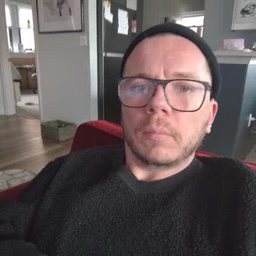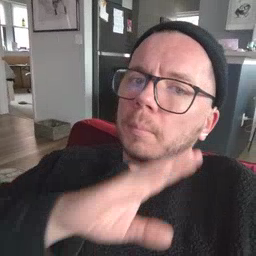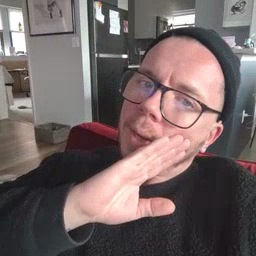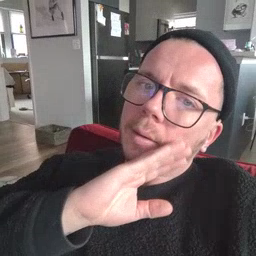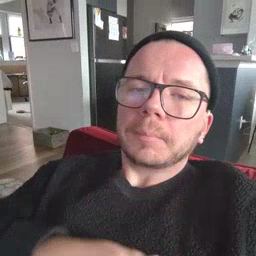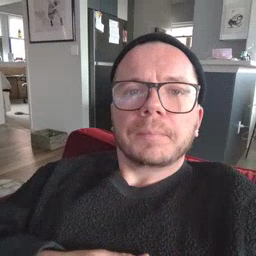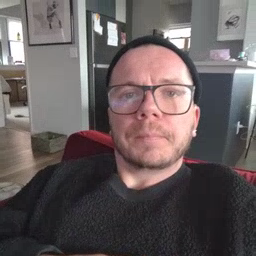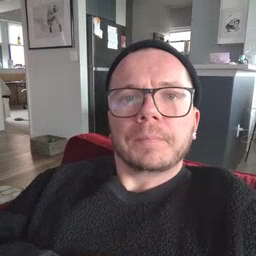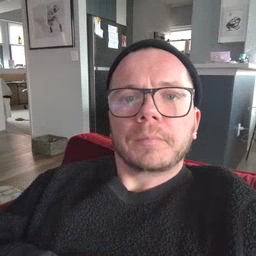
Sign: bed